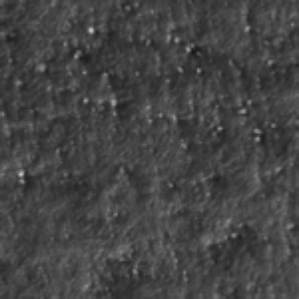
Label: frost